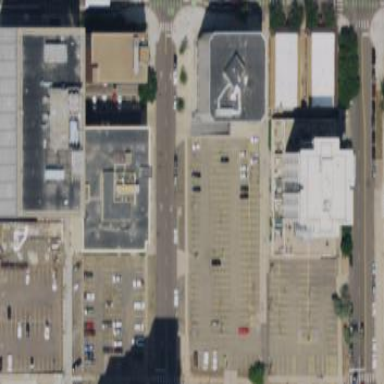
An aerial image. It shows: Parking area with surface.